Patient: sex M, age 64
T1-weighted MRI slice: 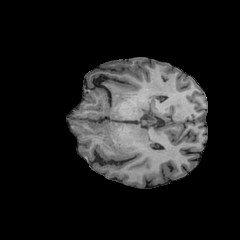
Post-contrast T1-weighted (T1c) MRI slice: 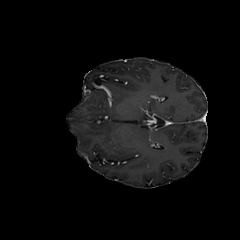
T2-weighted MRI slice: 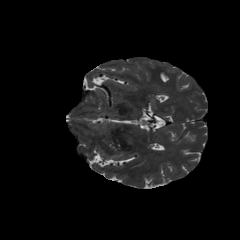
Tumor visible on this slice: no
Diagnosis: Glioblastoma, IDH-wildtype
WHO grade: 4